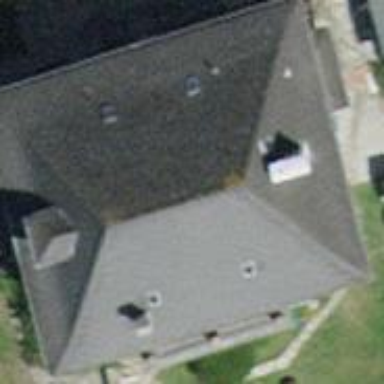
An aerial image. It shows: Detached building with hipped roof shape.